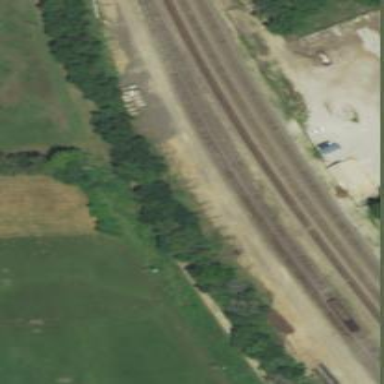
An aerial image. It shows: Railway yard.